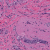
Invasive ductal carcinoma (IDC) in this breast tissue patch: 0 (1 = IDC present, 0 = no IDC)